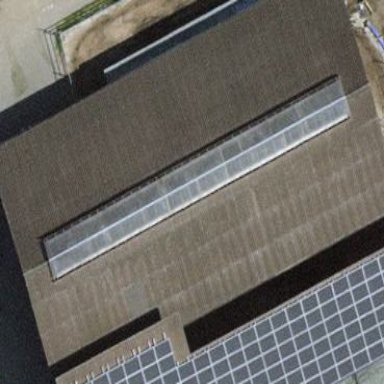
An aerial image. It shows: Hipped roof farm auxiliary building.